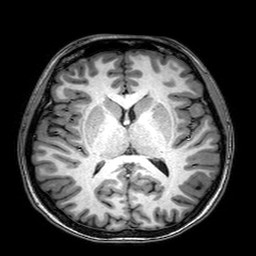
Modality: T1w
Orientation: coronal
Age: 21
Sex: female
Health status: healthy
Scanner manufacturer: philips
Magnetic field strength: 3 T